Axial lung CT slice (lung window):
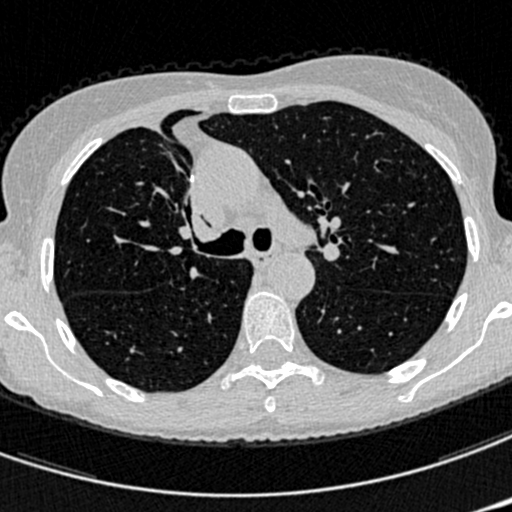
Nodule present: no